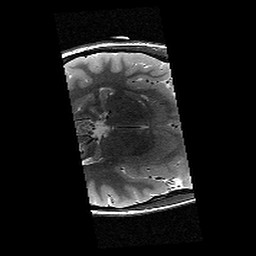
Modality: T2w
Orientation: axial
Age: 14
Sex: female
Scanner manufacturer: siemens
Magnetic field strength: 3 T
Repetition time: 9.23 s
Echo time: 0.067 s